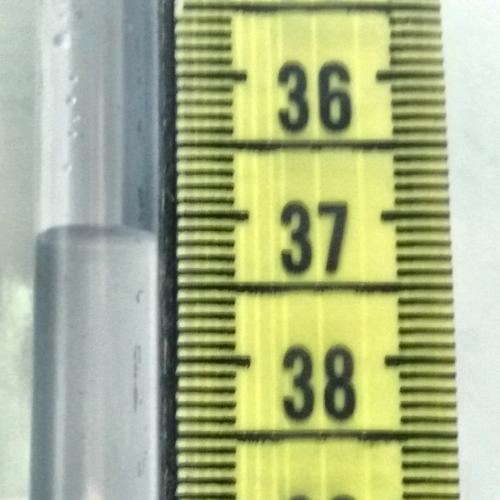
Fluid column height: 37.1 cm